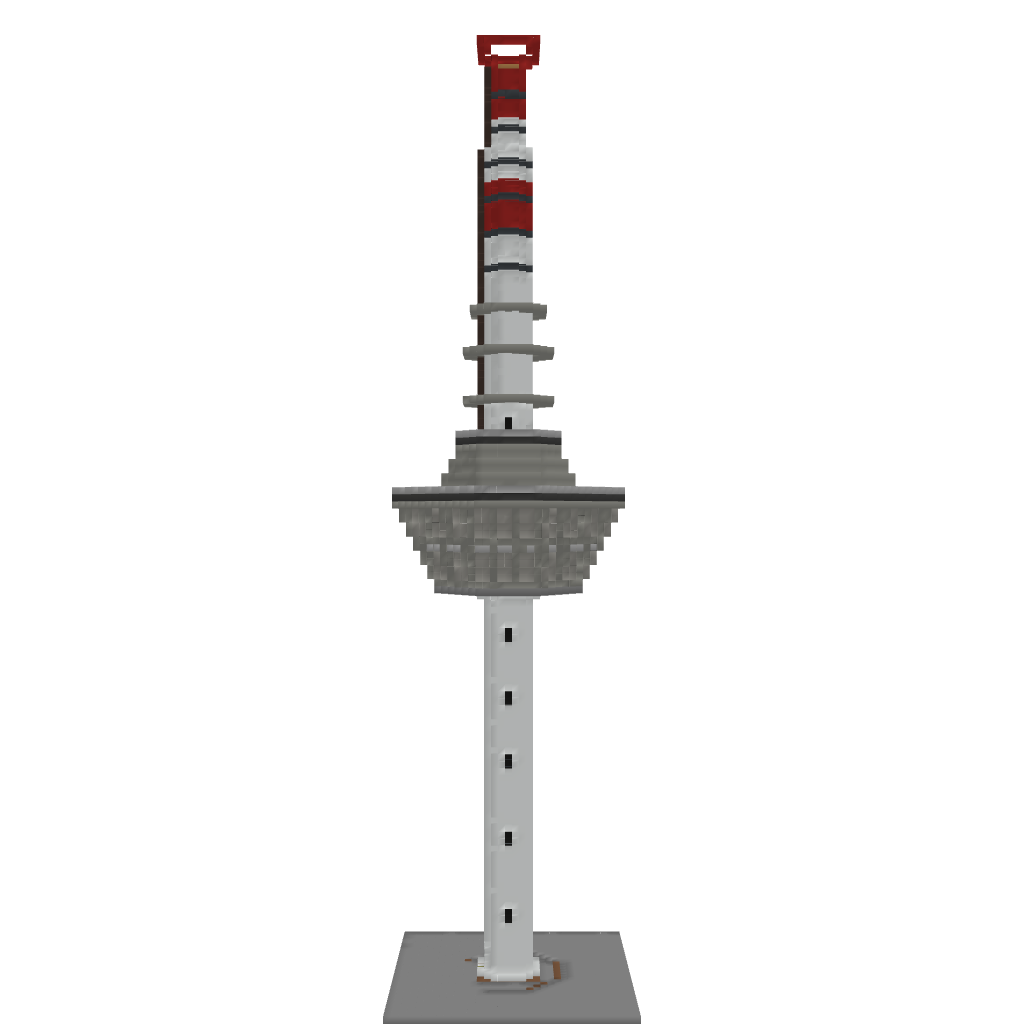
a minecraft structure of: Mannheim TV Tower